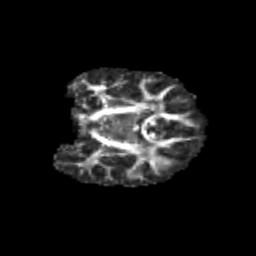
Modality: FA
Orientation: coronal
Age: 10
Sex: female
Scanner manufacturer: siemens
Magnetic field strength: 3 T
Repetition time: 3.8 s
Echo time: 0.07 s